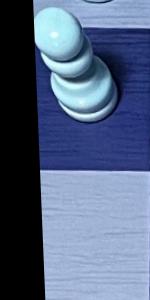
Label: Empty